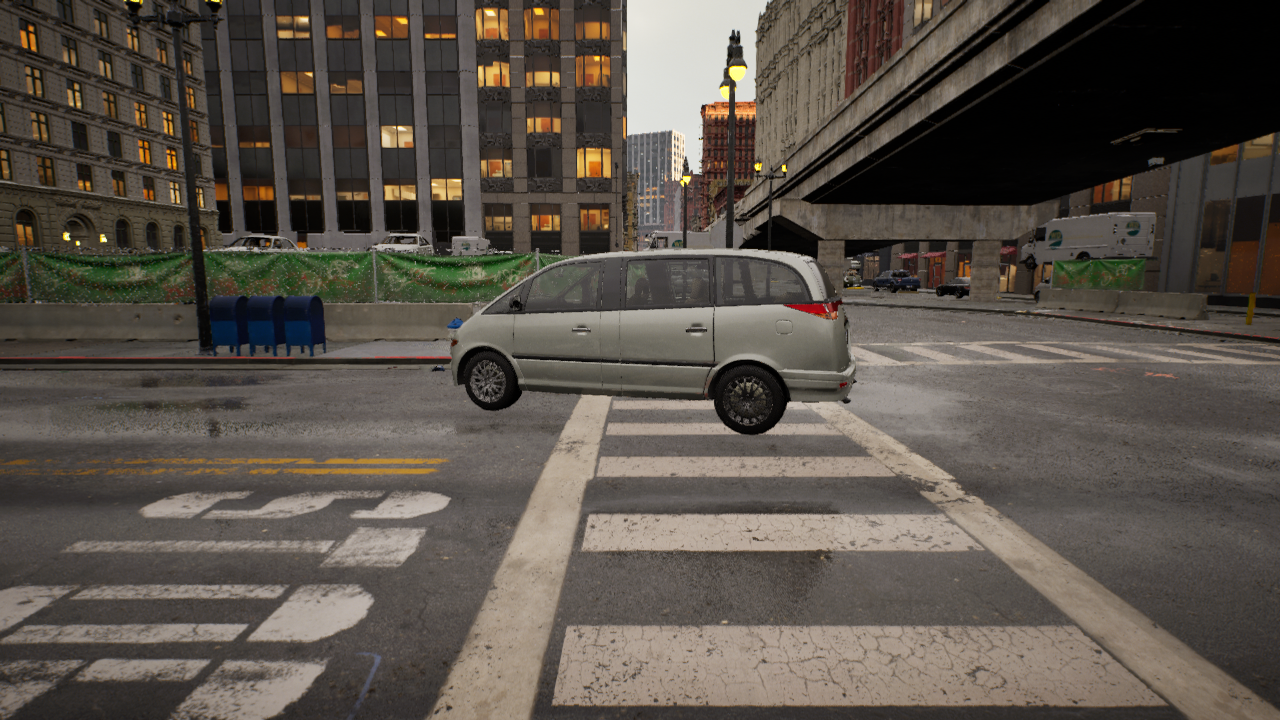
Venue: intersection
Lighting: golden hour
Vehicle rig: minivan